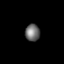
Tissue: prostate
Cell type: T cells
Senescence score: 0.9348
Nuclear area (px): 245
Mean DAPI intensity: 108.739